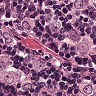
Metastatic tissue present: yes